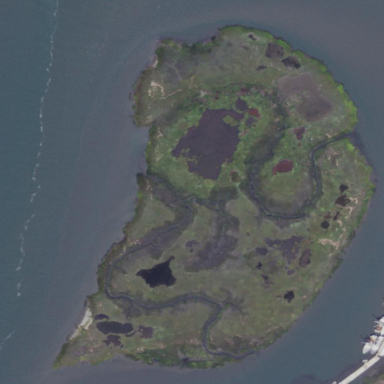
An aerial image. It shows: Islet located along the natural coastline.